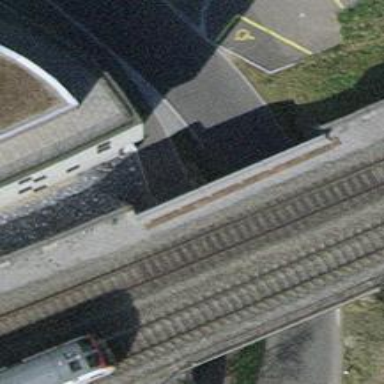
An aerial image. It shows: Single-track railway bridge with electrified contact line.